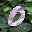
Label: 0